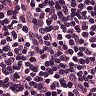
Metastatic tissue present: no